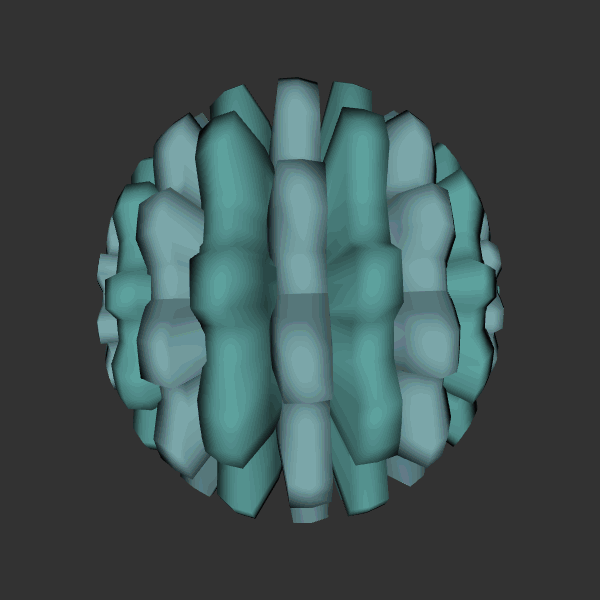
Background: dark